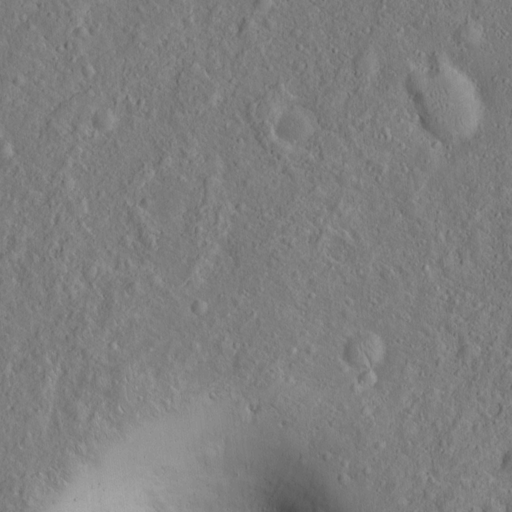
Classes present: Background, Cone